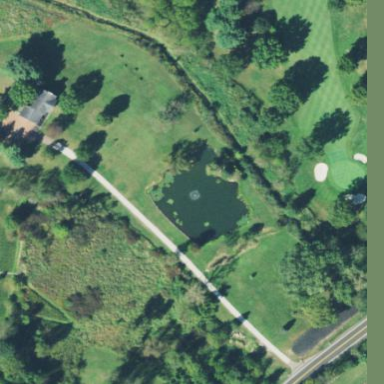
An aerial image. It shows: Golf course feature - water hazard.